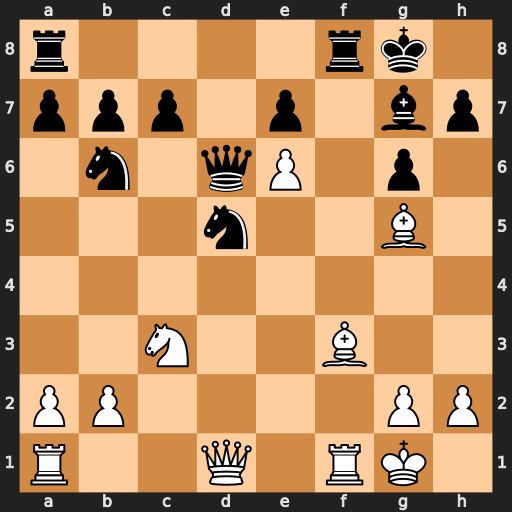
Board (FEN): r4rk1/ppp1p1bp/1n1qP1p1/3n2B1/8/2N2B2/PP4PP/R2Q1RK1
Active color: w
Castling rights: -
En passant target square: -
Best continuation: Nxd5 Nxd5 Qxd5